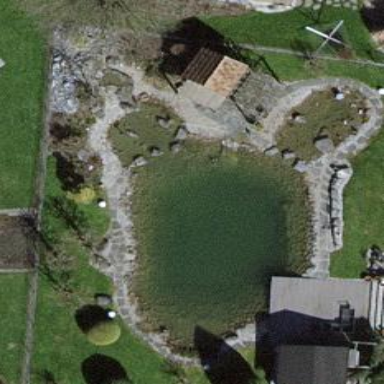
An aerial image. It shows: Swimming pool located in leisure land.